Question: Detect the diagonal length of the red line, where the side length of each grid square is 0.5. The result should be rounded to one decimal place.
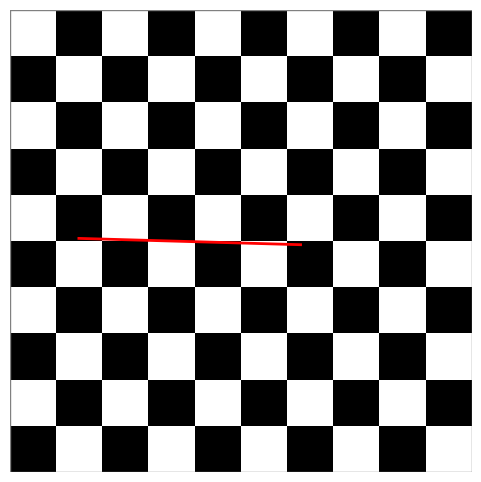
Answer: 2.4